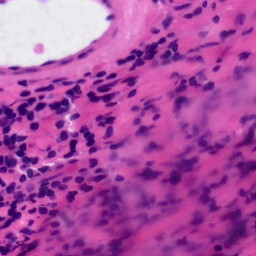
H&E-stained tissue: Tonsil